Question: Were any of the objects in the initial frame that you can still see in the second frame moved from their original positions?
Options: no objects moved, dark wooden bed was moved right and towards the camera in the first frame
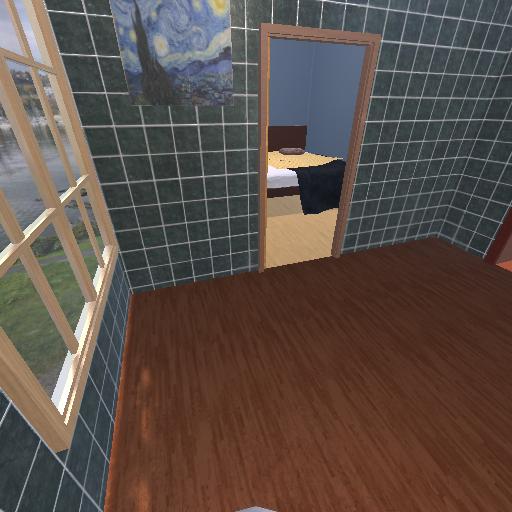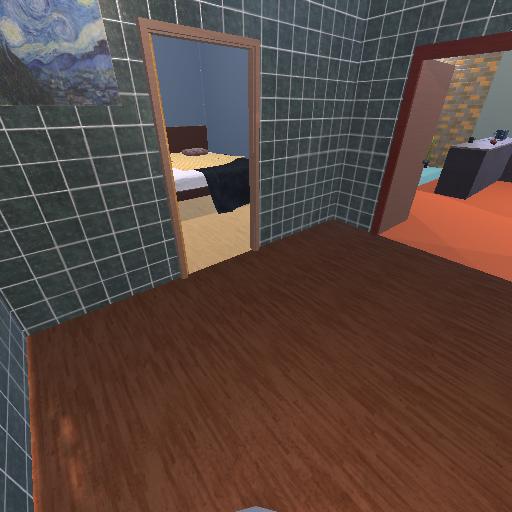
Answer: no objects moved